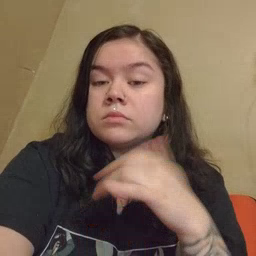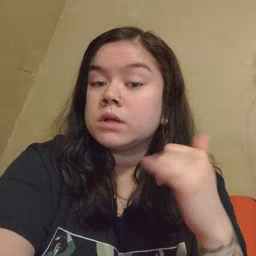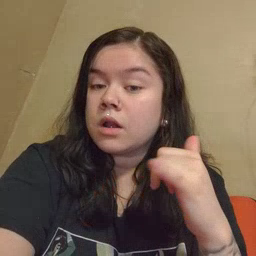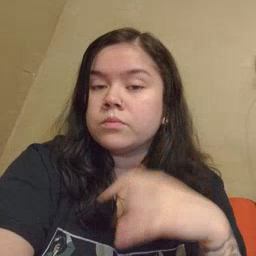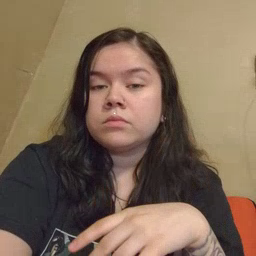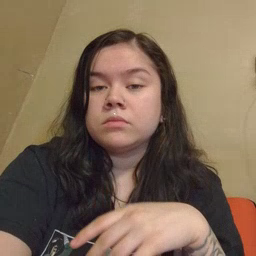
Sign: yellow